Question: I am really sorry for my poor english.I am wrting a program that reads version information of installed webBrowsers .The problem is that I am getting this exception below
'''
An entry with the same key already exists.
'''
This is the Path to registry keys of Installed browsers's
'''
private const string AppPath = @"Software"
'''
I am passing through the path value to my function and then I compare browserlist which is this
'''
private readonly string[] _browserList ={"Google", "Mozilla"};
'''
and subkeynames in the registry to find a match .
'''
void GetBrowserInfo(string path)
{
RegistryKey key = Registry.CurrentUser.OpenSubKey(AppPath);
Dictionary<string,string>keyvalDictionary=new Dictionary<string, string>();
try
{
if (key != null)
{
string[] subKeys = key.GetSubKeyNames();
for (int i = 0; i < subKeys.Length; i++)
{
for (int j = 0; j < _browserList.Length; j++)
{
if (Array.IndexOf(subKeys, _browserList[j]) != -1)
{
RegistryKey openSubKey = Registry.CurrentUser.OpenSubKey(AppPath);
if (openSubKey != null)
{
string pathds = Path.Combine(openSubKey.ToString(), _browserList[j]);
string value= SelectedBrowser(_browserList[j],pathds);
keyvalDictionary.Add(_browserList[j],value);
}
}
}
}
}
}
catch (Exception e)
{
MessageBox.Show(e.ToString());
}
}
private string SelectedBrowser(string name ,string path)
{
string value = "";
switch (name)
{
case "Google":
value = Registry.GetValue(path + "\\Chrome\\BLBeacon", "version", "").ToString();
break;
case "Mozilla":
value = Registry.GetValue(path + @"\Mozilla Firefox\35.0 (x86 tr)\Uninstall", "Description", "").ToString();
break;
}
return value;
}
'''
This the the debug output

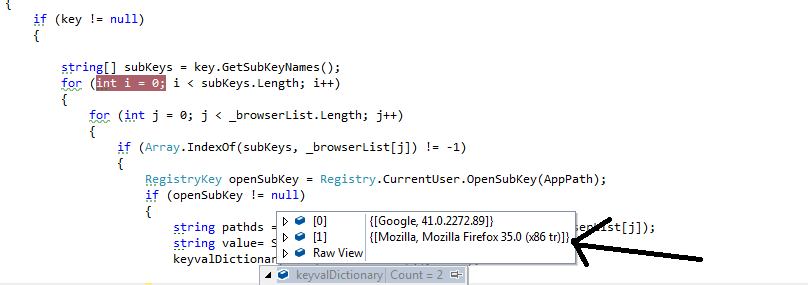
Answer: You don't need outer loop. You are doing the same thing n times (where n is length of subKeys). Just drop this loop:
'''
for (int i = 0; i < subKeys.Length; i++)
'''
I think everything will work now.
You were getting this exception, because after first iteration of subKeys loop you were adding the same keys to dictionary.